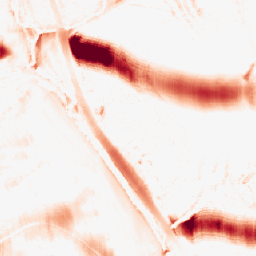
Category: morphological
Decomposition family: morphological_ellipse
Decomposition parameters: operation: opening
width: 50
height: 20
Upsampling method: nearest
Upsampling parameters: scale: 4
Upsampling scale: 4